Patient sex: M
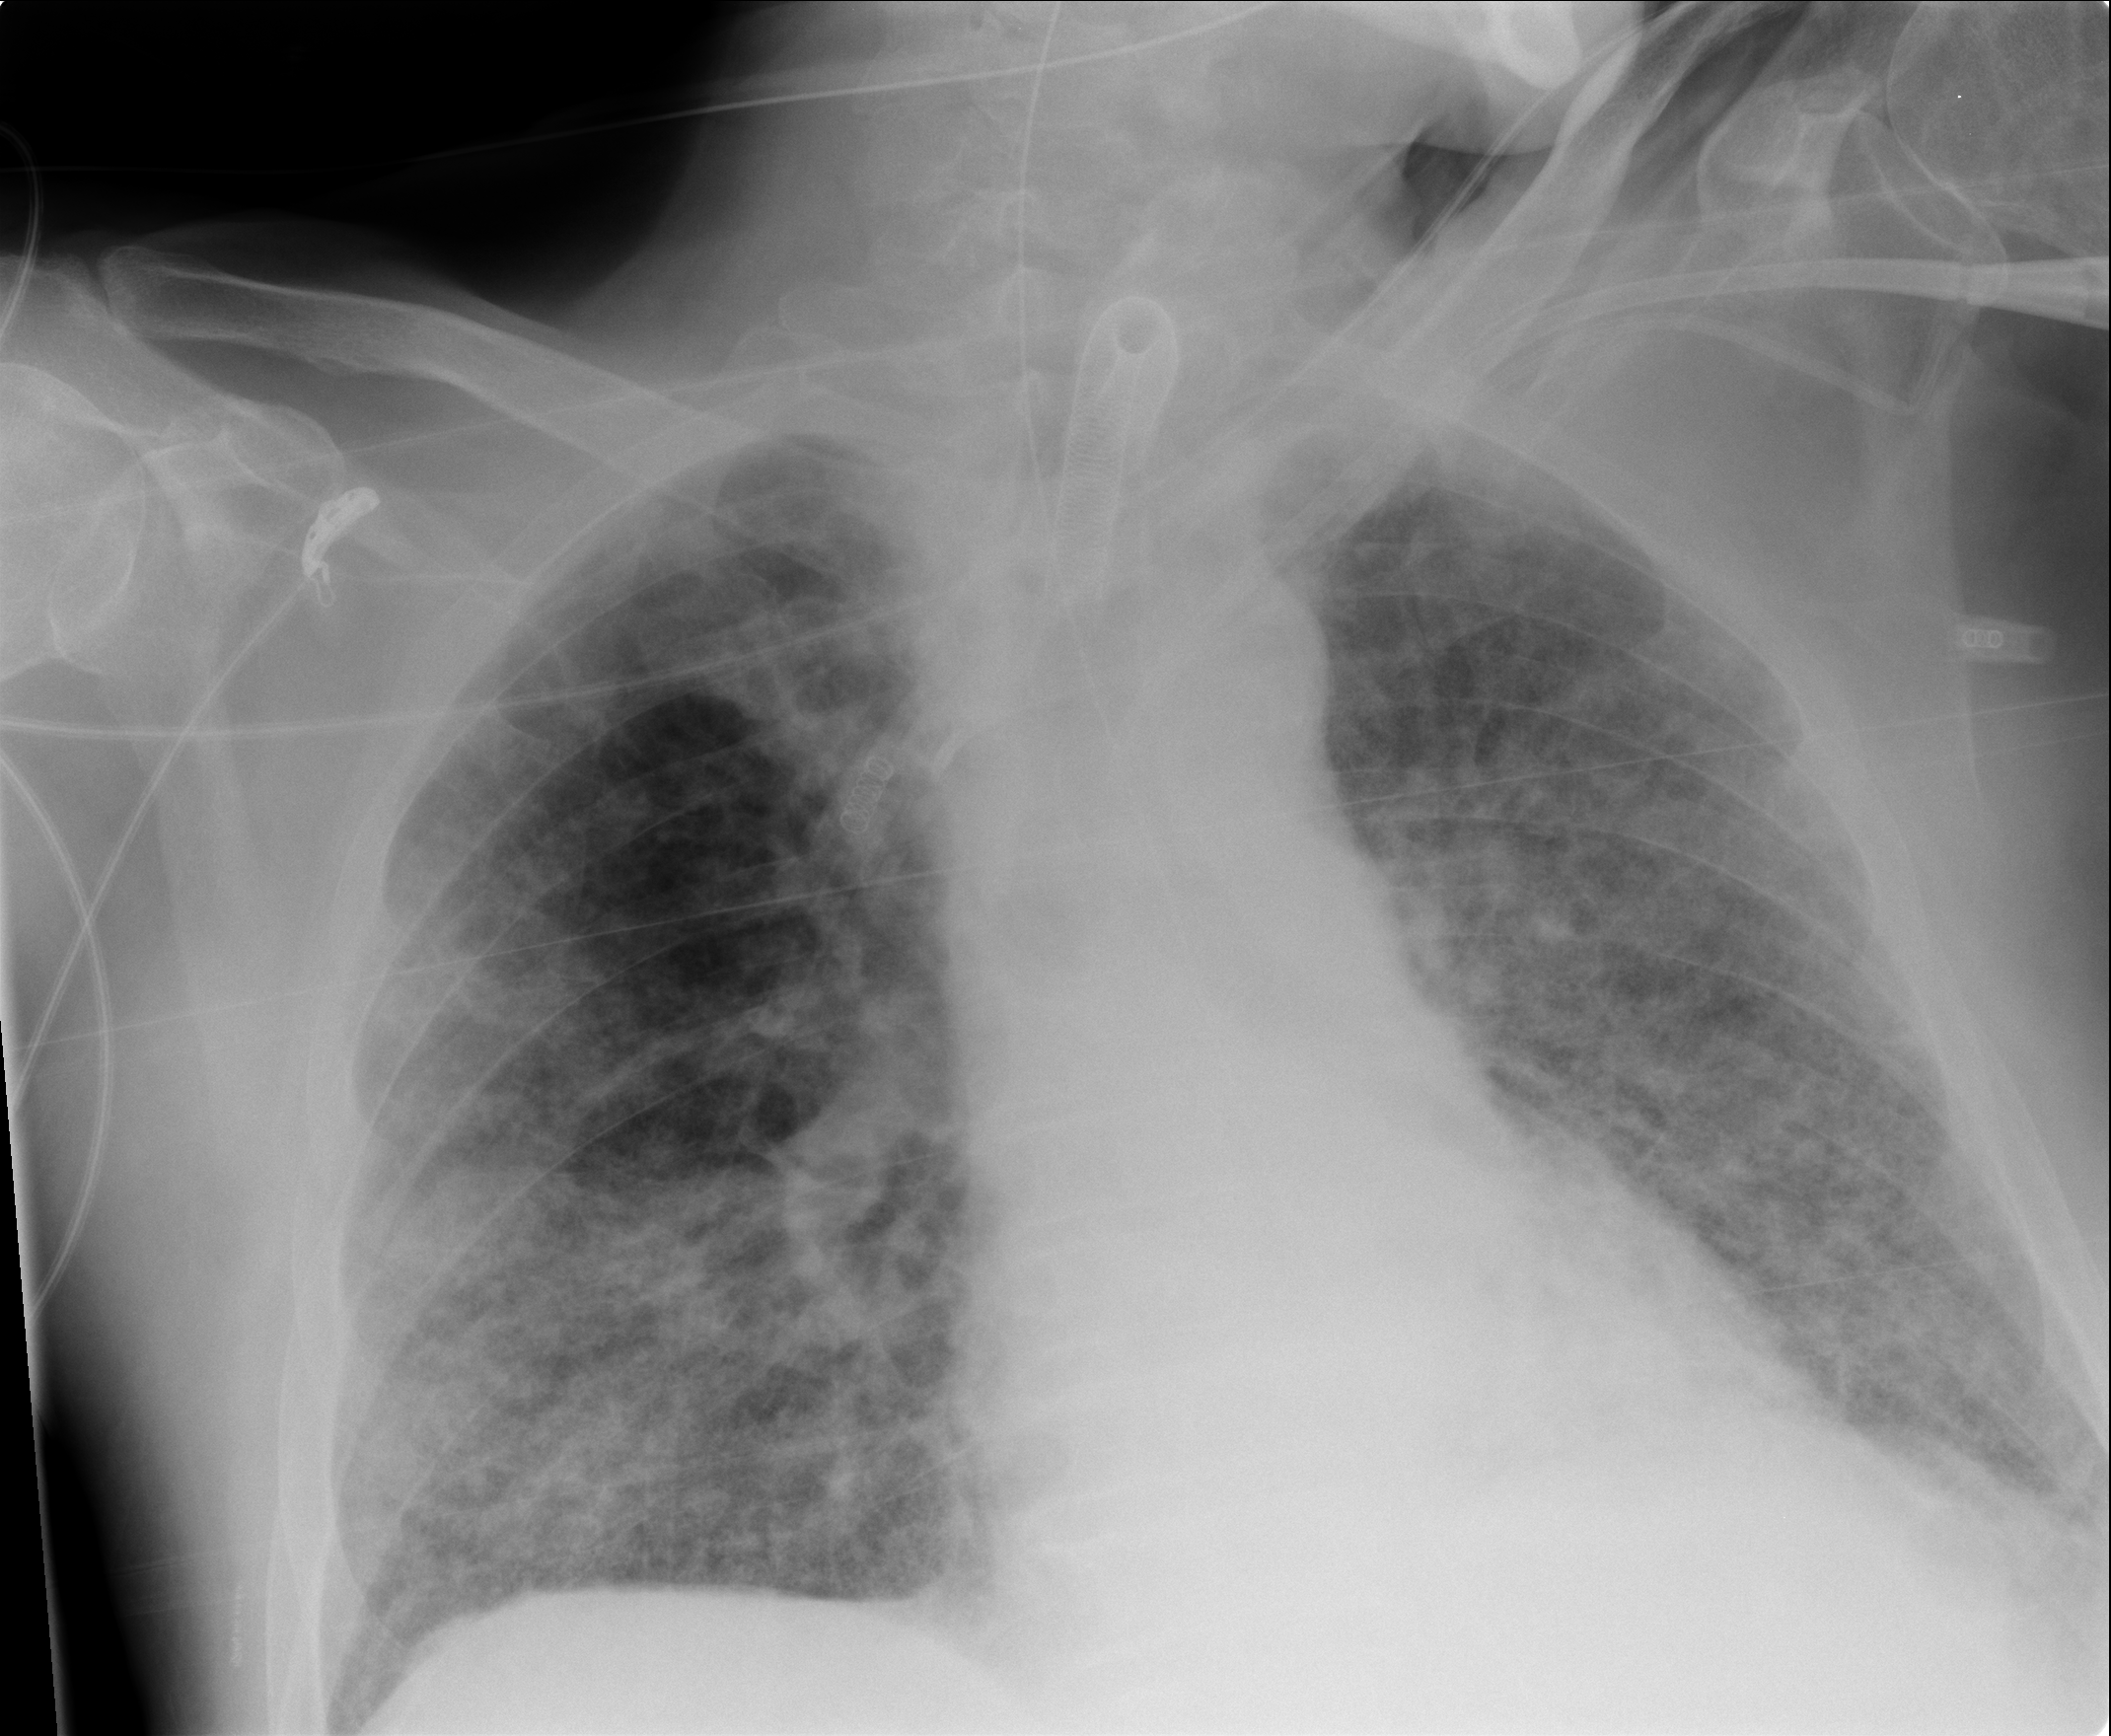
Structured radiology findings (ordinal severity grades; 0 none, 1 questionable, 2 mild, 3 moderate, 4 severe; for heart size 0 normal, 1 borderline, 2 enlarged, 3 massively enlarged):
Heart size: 0
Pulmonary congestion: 2
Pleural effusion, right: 0
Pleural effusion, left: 1
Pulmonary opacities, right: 3
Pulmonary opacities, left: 3
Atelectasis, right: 3
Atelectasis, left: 3